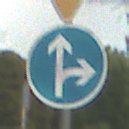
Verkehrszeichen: VorgeschriebeneFahrtrichtungGeradeausOderRechts
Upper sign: VorfahrtGewaehren
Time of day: MorningAfternoon
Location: Outdoor (Suburban)
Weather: PartlyCloudy
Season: NotSpecified
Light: Natural